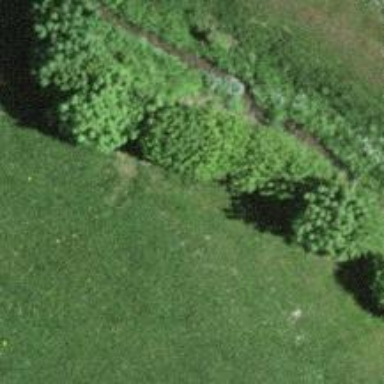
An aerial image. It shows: Ditch serving as waterway.